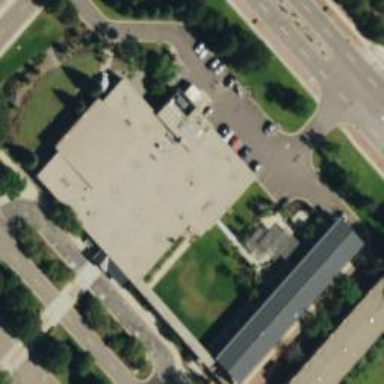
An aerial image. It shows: Building.